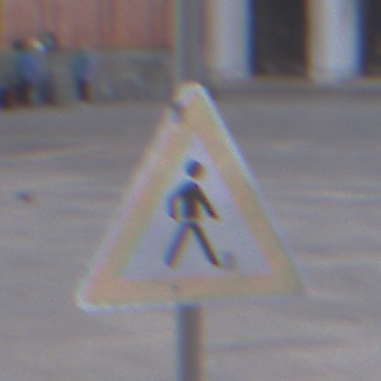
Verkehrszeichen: FussgaengerLinks
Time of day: SunriseSunset
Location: Outdoor (Urban)
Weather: PartlyCloudy
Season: NotSpecified
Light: Natural